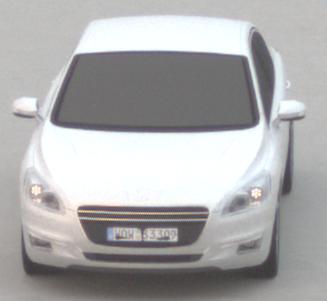
Make: Peugeot
Model: 508 120 VTi
Detailed model: 508 (I) Limousine
Model produced from: 2011/03
Model produced until: 2014/05
Doors: 4
Color: white
Road condition: dry road
Daytime: sunrise or sunset
Contrast: low contrast